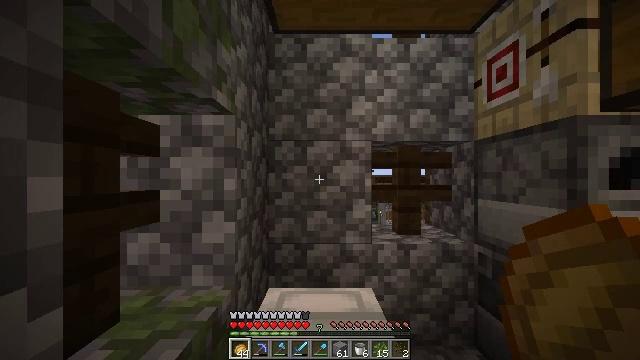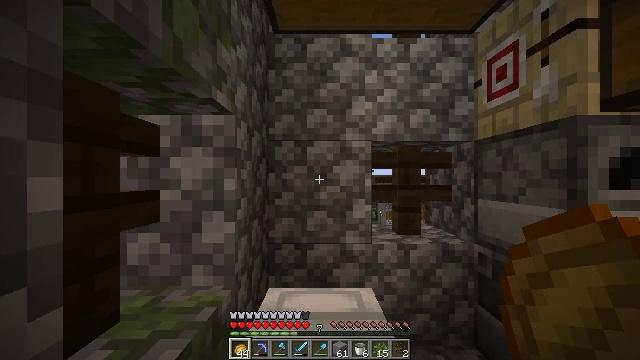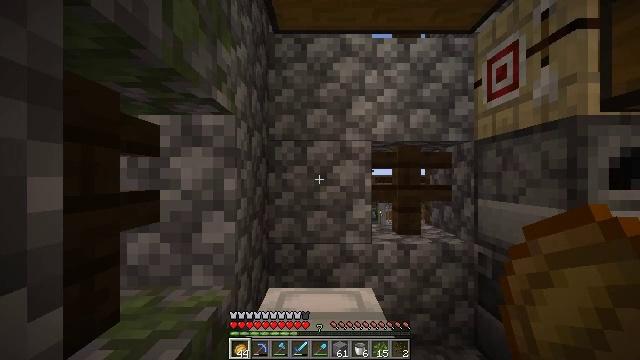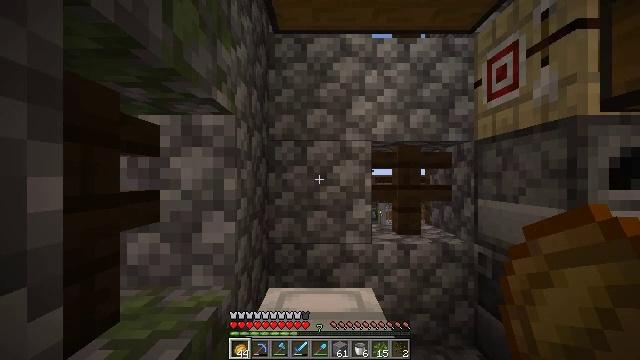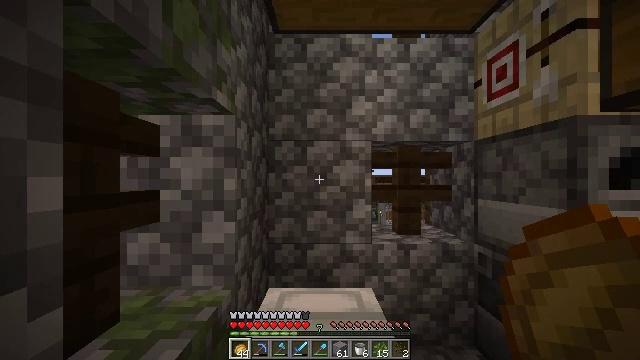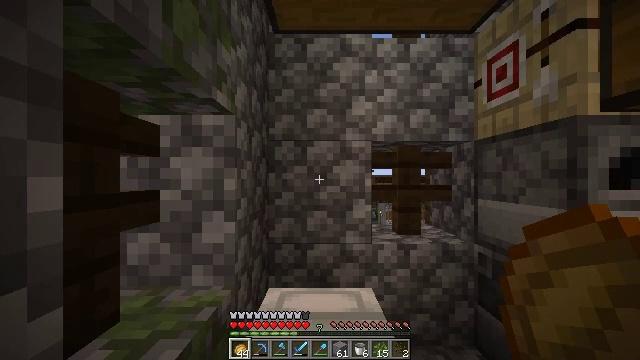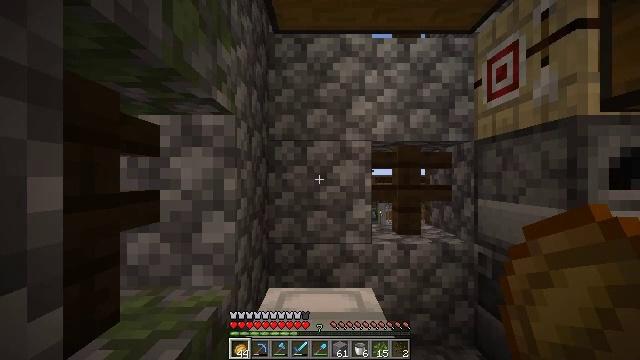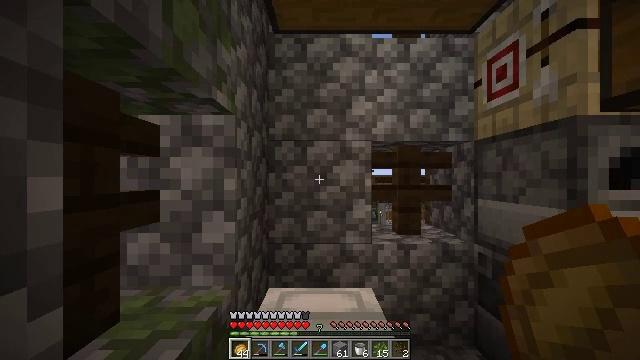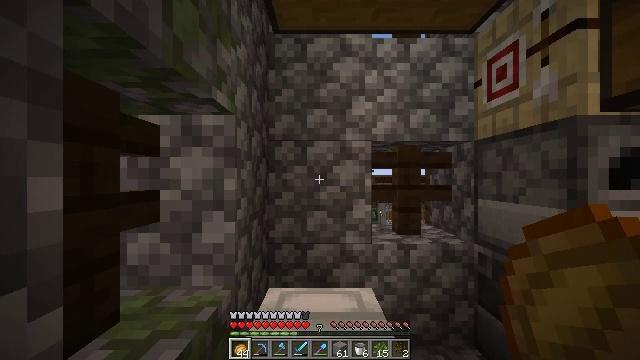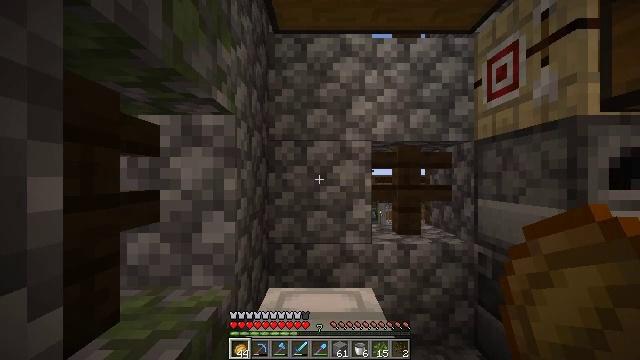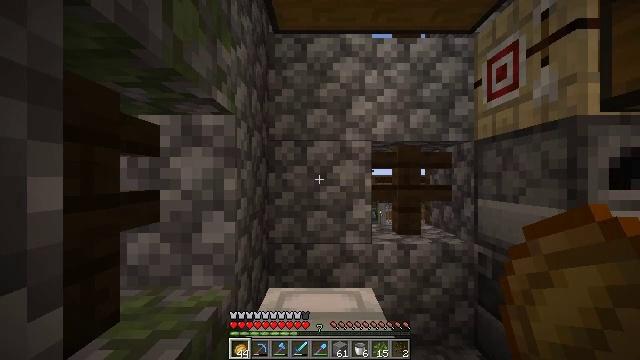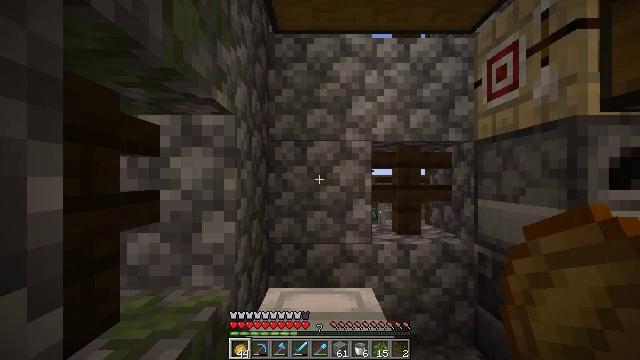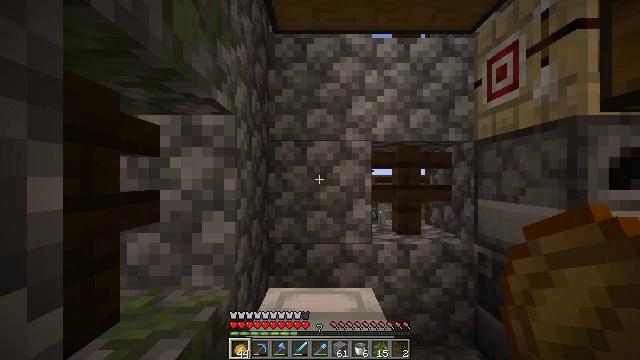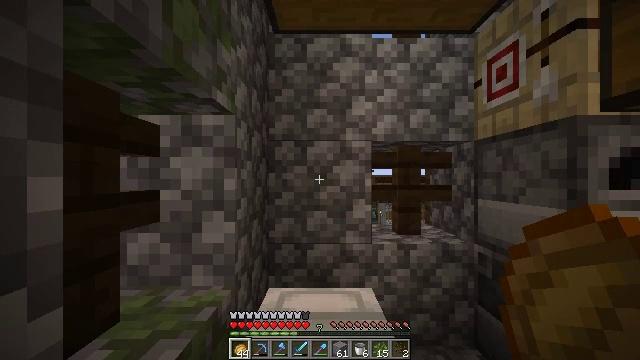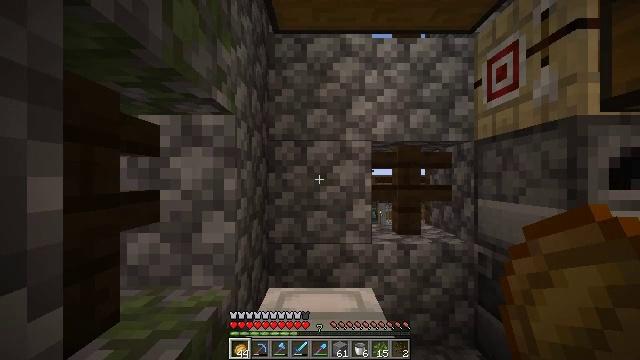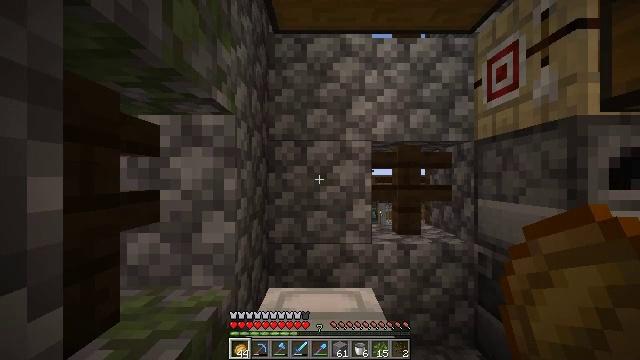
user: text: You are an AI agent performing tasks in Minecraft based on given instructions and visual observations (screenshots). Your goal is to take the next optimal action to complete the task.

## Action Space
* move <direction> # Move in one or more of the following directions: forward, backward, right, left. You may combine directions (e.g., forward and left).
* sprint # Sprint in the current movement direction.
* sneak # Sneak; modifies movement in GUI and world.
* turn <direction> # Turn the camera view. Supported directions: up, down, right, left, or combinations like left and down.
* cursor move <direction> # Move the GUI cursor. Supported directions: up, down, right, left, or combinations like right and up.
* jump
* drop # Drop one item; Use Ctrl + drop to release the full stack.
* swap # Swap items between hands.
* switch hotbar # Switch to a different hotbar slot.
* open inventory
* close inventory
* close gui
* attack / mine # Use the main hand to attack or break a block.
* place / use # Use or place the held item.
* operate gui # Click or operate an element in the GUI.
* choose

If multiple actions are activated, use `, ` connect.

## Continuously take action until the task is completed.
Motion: motion action
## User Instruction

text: Recover the brewing stand by mining it.
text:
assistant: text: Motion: no_op
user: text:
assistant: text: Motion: no_op
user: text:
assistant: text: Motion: no_op
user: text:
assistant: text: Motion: no_op
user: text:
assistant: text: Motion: no_op
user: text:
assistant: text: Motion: no_op
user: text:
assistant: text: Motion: no_op
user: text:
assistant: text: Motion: no_op
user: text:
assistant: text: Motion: no_op
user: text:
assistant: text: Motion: no_op
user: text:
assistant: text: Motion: no_op
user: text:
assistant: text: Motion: no_op
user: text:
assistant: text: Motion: no_op
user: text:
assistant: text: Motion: no_op
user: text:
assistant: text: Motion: no_op
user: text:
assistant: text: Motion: no_op
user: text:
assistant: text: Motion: no_op
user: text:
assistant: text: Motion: no_op
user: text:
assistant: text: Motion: no_op
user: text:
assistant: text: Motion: no_op
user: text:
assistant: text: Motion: no_op
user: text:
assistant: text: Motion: no_op
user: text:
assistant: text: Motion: no_op
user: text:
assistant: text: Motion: no_op
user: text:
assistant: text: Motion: no_op
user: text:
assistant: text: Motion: no_op
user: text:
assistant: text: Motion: no_op
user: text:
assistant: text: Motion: no_op
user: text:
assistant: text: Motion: no_op
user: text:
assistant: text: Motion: no_op